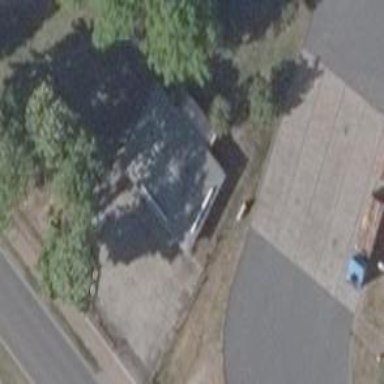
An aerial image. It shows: Restaurant building.